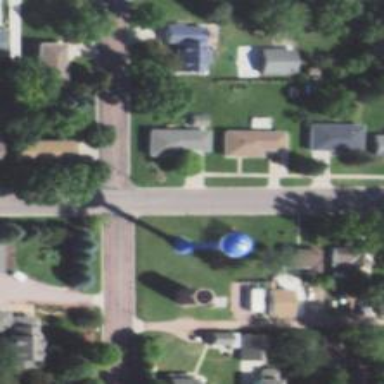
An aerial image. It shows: Water tower that is man-made.